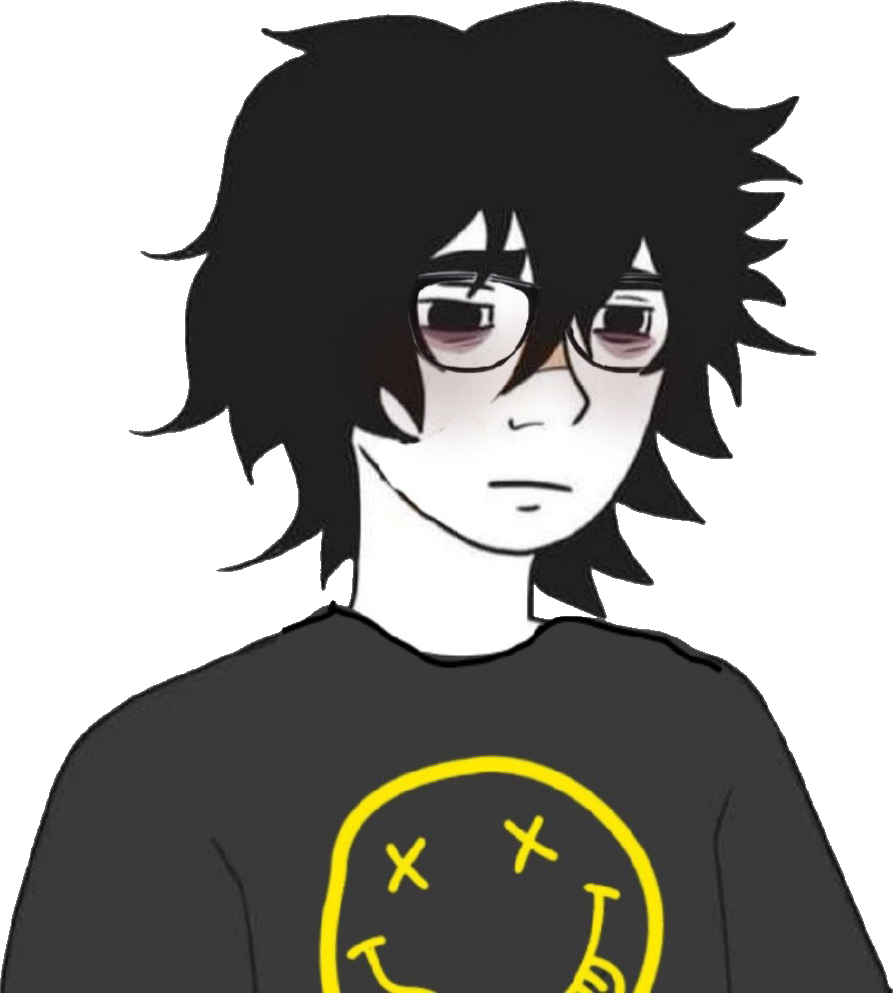
Label: 5_Twinkjak